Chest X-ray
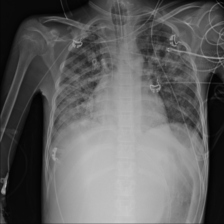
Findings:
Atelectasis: negative
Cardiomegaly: negative
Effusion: negative
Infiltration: negative
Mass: negative
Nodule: negative
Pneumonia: negative
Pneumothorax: negative
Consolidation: positive
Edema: negative
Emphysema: negative
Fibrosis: negative
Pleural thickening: negative
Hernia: negative